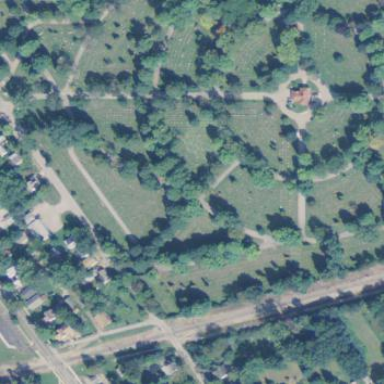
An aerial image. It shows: Cemetery.